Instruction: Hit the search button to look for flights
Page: home
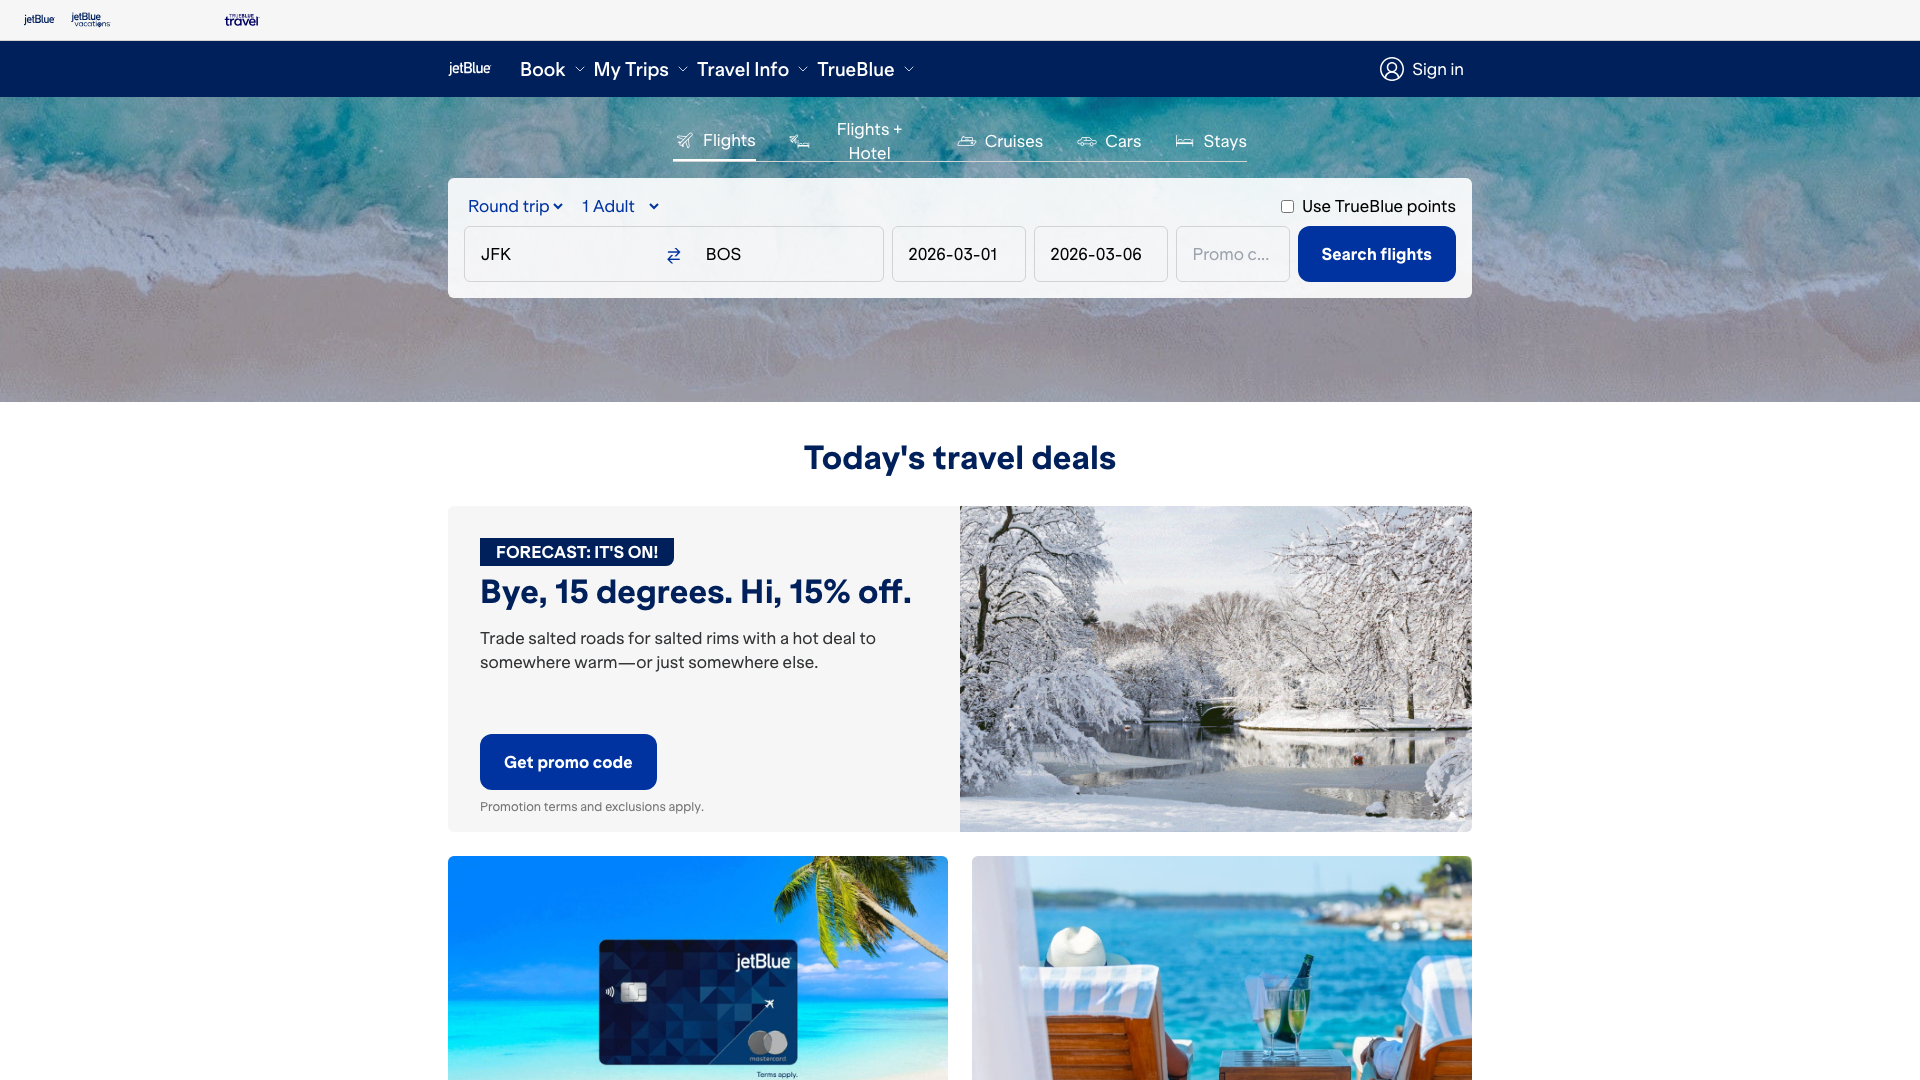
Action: click